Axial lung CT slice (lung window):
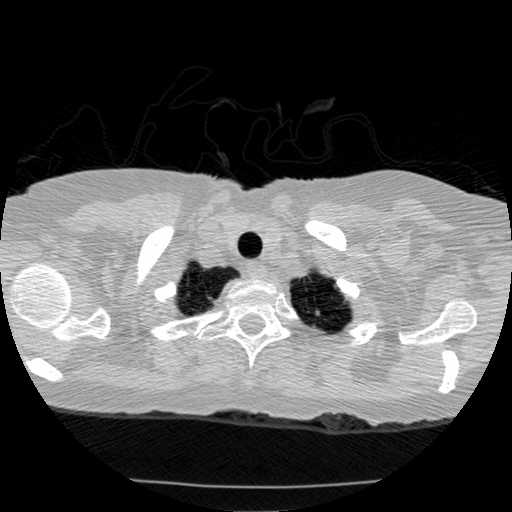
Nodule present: yes
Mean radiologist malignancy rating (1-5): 2.5